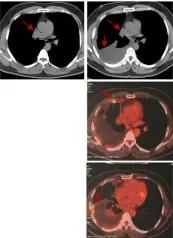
The Clinical course of the disease, treatment history, and response evaluation. (A) Timeline of treatment and molecular profiling based on tissue and liquid biopsies.
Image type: radiology (pet)